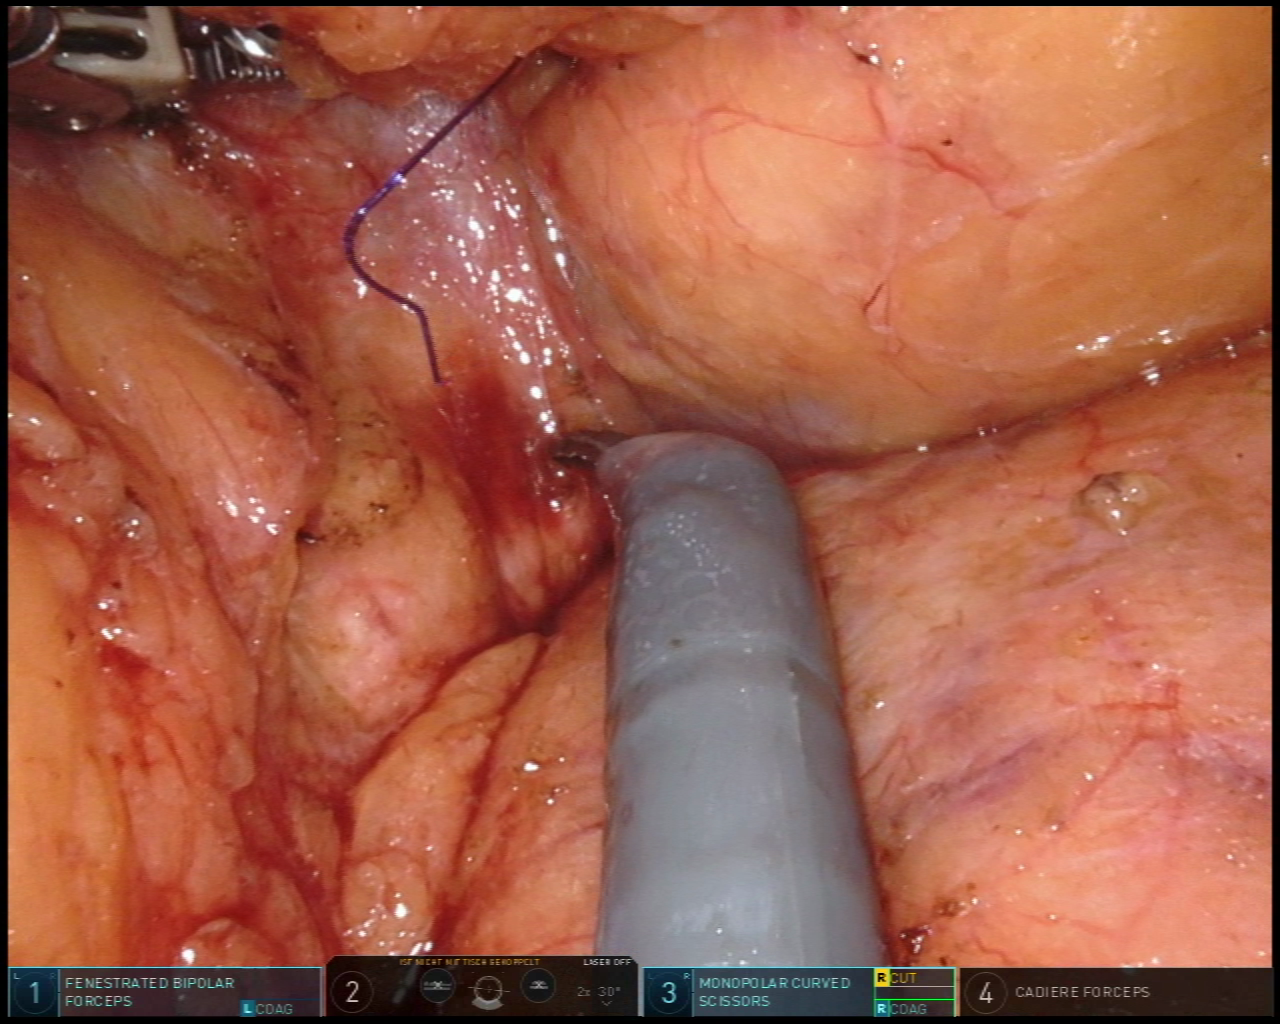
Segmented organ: pancreas
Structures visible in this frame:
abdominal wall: no
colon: yes
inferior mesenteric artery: no
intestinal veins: no
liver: no
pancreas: yes
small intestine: no
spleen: no
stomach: no
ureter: no
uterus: no
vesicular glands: no